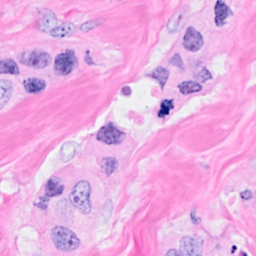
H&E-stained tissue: Breast